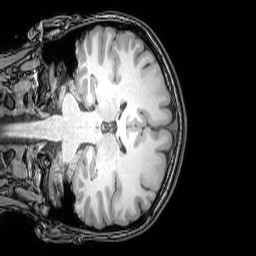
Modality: T1w
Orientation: coronal
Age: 22
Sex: female
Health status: healthy
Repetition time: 0.081 s
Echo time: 0.037 s